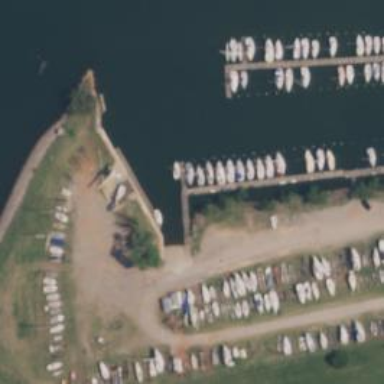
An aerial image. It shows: Slipway on leisure land.